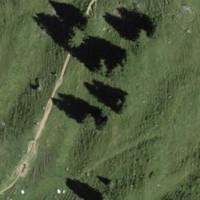
EUNIS habitat code: 23
Species observed at this site:
Vaccinium vitis-idaea
Viola calcarata
Ajuga pyramidalis